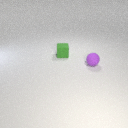
small green rubber cube to the left of small purple rubber sphere